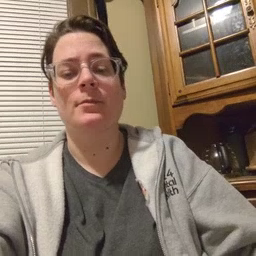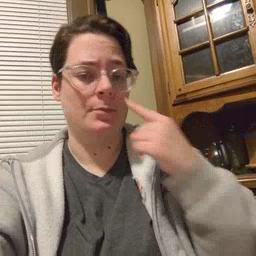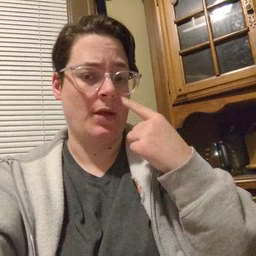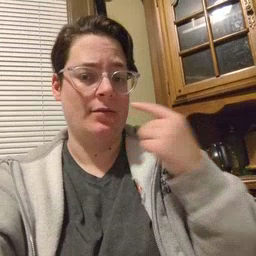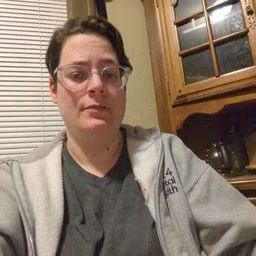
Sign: mouth